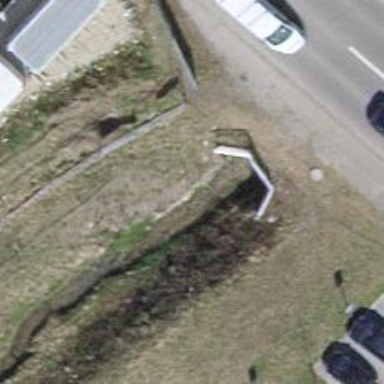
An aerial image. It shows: Tunnel.